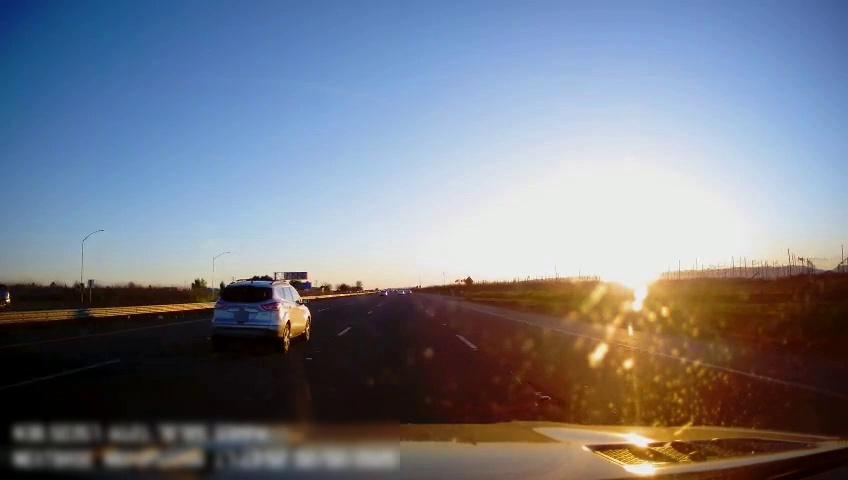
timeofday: Day
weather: Sunny
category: Drivable Space
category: Vehicles | SUV
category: Vehicles | SUV
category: Lanes | Alternate Lane
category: Lanes | Alternate Lane
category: Lanes | Current Lane
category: Lanes | Current Lane
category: Lanes | Alternate Lane
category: Traffic | Signs